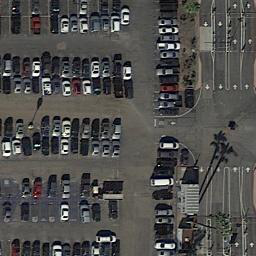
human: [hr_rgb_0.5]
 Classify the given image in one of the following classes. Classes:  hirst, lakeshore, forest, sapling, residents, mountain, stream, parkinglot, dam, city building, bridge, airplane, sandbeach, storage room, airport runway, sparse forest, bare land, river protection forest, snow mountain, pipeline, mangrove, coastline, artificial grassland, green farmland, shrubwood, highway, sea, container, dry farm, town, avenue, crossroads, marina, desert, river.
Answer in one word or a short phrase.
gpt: parkinglot